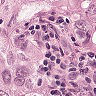
Metastatic tissue present: yes